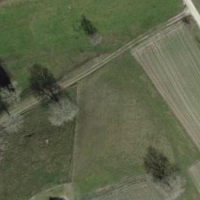
EUNIS habitat code: 52
Species observed at this site:
Euphorbia cyparissias